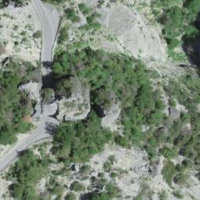
EUNIS habitat code: 50
Species observed at this site:
Ptyonoprogne rupestris